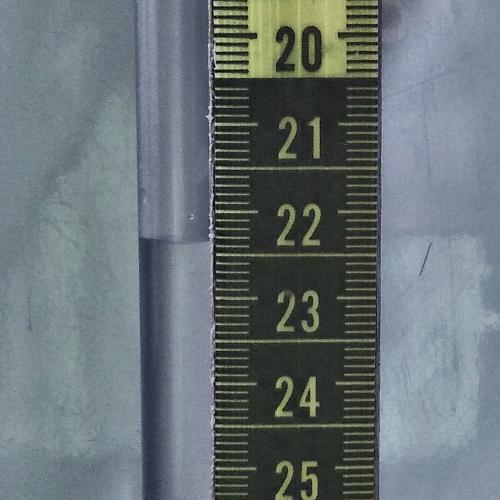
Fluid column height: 22.3 cm